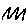
Label: zigzag